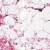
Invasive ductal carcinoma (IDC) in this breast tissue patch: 0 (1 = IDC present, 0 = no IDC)